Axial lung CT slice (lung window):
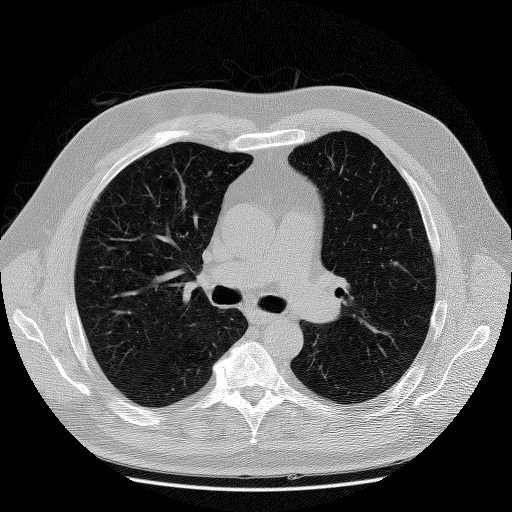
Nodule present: no